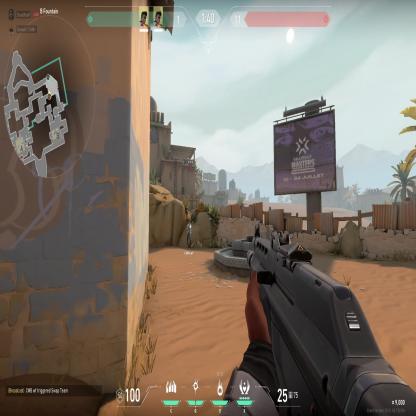
Label: teammate